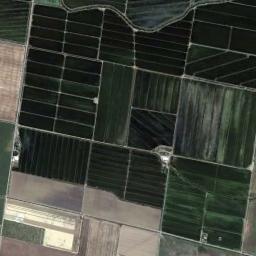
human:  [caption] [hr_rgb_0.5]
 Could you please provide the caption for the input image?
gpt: There are multifarious rectangular farmlands of different sizes and shades .

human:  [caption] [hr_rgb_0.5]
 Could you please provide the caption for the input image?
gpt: Lots of dark green rectangular farmlands of different sizes are arranged in neat rows and some paths go through the farmlands .

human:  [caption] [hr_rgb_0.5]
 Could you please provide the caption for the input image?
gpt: Many neatly arranged green, Brown and khaki mixed rectangular farmlands of different sizes .

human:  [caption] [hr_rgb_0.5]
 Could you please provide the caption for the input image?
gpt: There are some deep green and bare rectangular farmland .

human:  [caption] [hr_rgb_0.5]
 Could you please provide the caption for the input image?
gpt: There are many green rectangular farmlands and some brown ones .